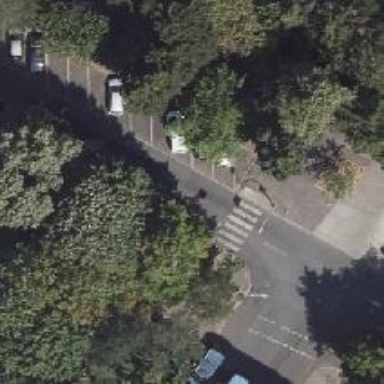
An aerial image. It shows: Tertiary road with asphalt surface. Lane markings can be seen on the road. There is cycle track on the left side of the road along with sidewalk.